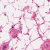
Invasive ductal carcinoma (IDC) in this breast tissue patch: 0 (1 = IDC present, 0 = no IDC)